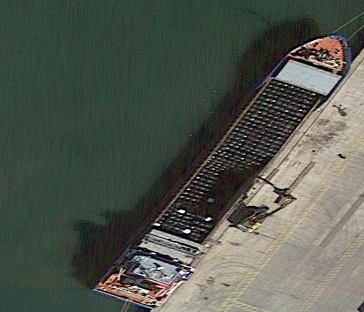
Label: Cargo_ship